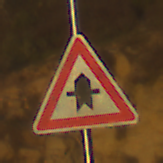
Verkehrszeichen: Vorfahrt
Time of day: SunriseSunset
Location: Outdoor (RoadRail)
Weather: PartlyCloudy
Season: NotSpecified
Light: Natural